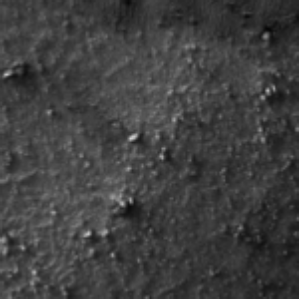
Label: frost